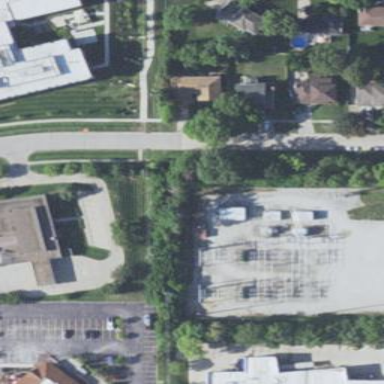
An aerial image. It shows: Distribution substation surrounded by fence.